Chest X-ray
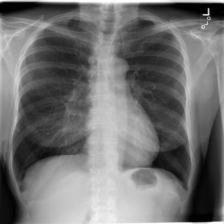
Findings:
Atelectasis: negative
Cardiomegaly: negative
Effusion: negative
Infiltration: negative
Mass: negative
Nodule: negative
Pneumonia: negative
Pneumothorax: negative
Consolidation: negative
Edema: negative
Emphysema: negative
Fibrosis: negative
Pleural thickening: negative
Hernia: negative